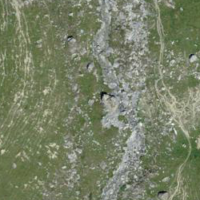
EUNIS habitat code: 31
Species observed at this site:
Marmota marmota
Selaginella selaginoides